Question: Here's the JSFiddle: <URL>
Margin for '#topLinks a' is set to 0, so I don't see why there is a space between the links. I set the background to red so you can see the margins.

I would like to remove the blue vertical lines in between the anchor elements. I have done this before, but I can't seem to get it to work in this circumstance for some reason. Any suggestions?
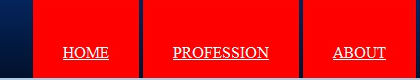
Answer: It's not margin, its a space. As the links are inline elements any whitespace between them is converted into a single space. Remove newlines from between the links:
'''
<a href="#">Home</a><a href="#">Profession</a><a href="#">about</a>
'''